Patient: sex M, age 51
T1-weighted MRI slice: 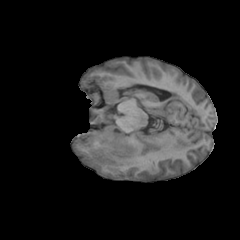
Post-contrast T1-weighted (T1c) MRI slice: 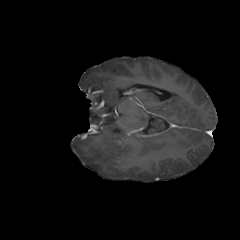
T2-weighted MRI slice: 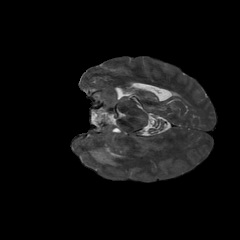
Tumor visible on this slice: yes
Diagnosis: Glioblastoma, IDH-wildtype
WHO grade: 4